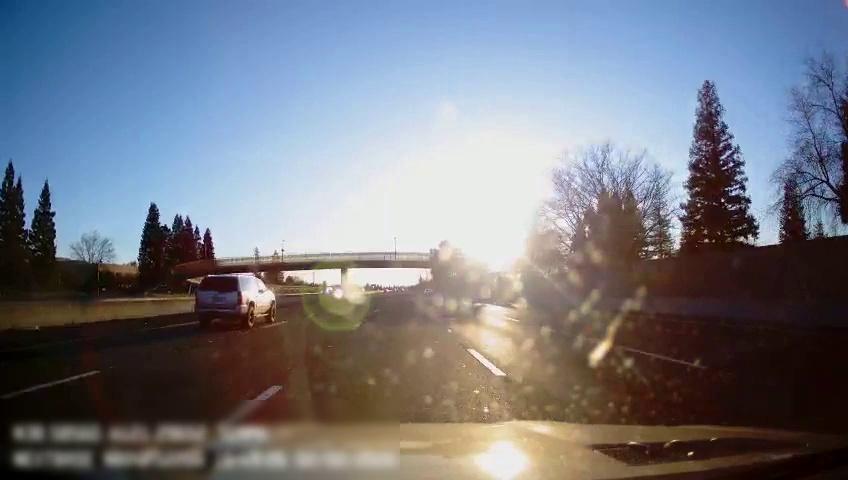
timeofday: Day
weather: Sunny
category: Drivable Space
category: Vehicles | Car
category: Vehicles | SUV
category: Lanes | Alternate Lane
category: Lanes | Alternate Lane
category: Lanes | Current Lane
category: Lanes | Current Lane
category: Lanes | Alternate Lane